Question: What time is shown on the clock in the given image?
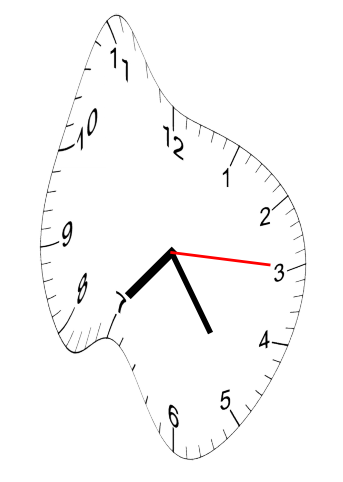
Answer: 07:24:15